Aerial crown-view tile of a tropical tree (Barro Colorado Island, Panama), acquired 20250915:
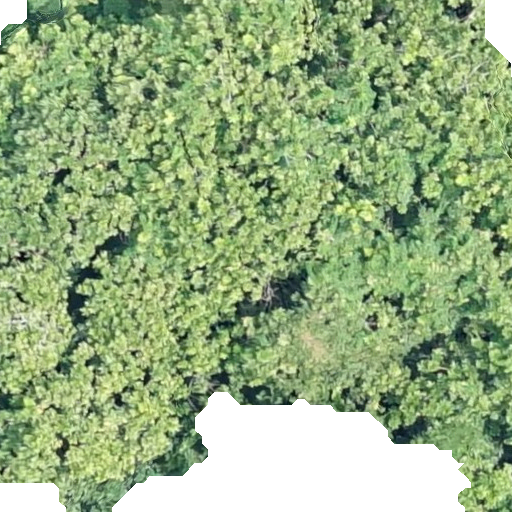
Species: Anacardium excelsum
GBIF accepted scientific name: Anacardium excelsum
Crown area: 761.355 m²